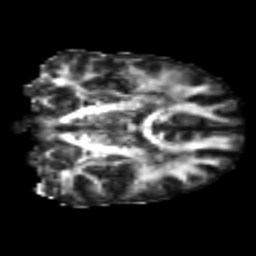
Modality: FA
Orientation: coronal
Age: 22
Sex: male
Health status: healthy
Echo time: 0.074 s